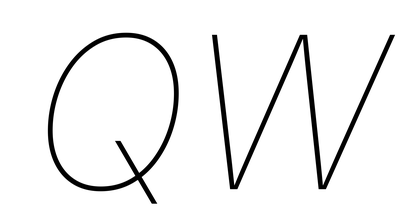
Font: Inter-Italic_Thin_Italic